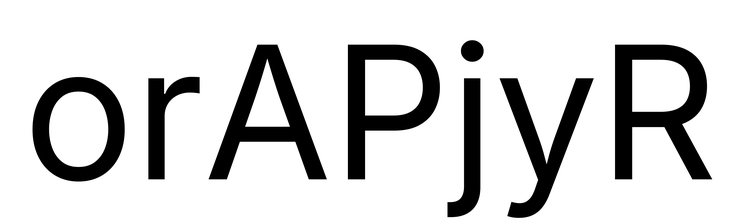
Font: Inter_Regular